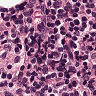
Metastatic tissue present: no